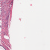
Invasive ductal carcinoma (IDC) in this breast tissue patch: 1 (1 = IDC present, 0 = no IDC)